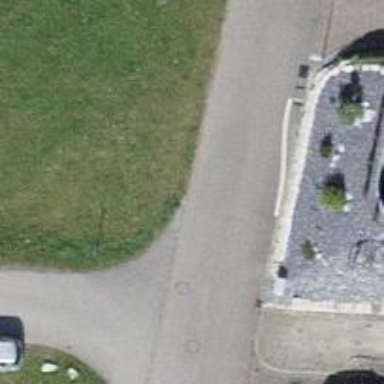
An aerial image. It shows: Smooth asphalt road in residential area.